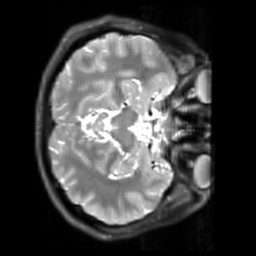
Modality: PDw
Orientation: axial
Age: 22
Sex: female
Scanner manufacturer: siemens
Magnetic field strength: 3 T
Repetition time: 11.88 s
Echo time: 0.014 s